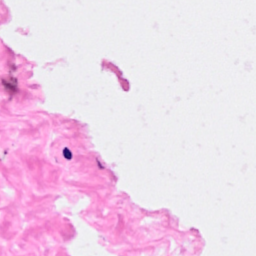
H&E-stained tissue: Breast